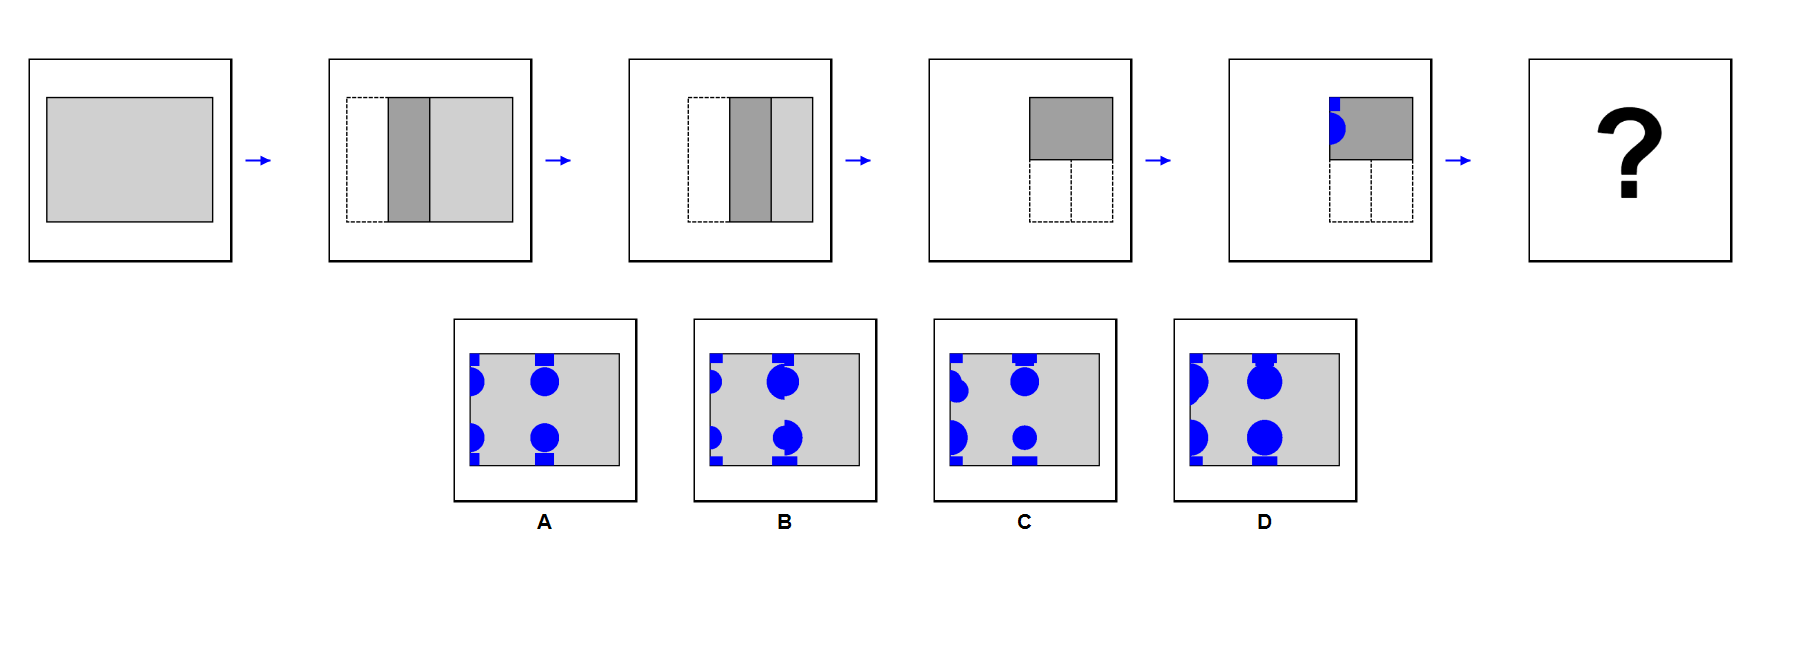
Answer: A